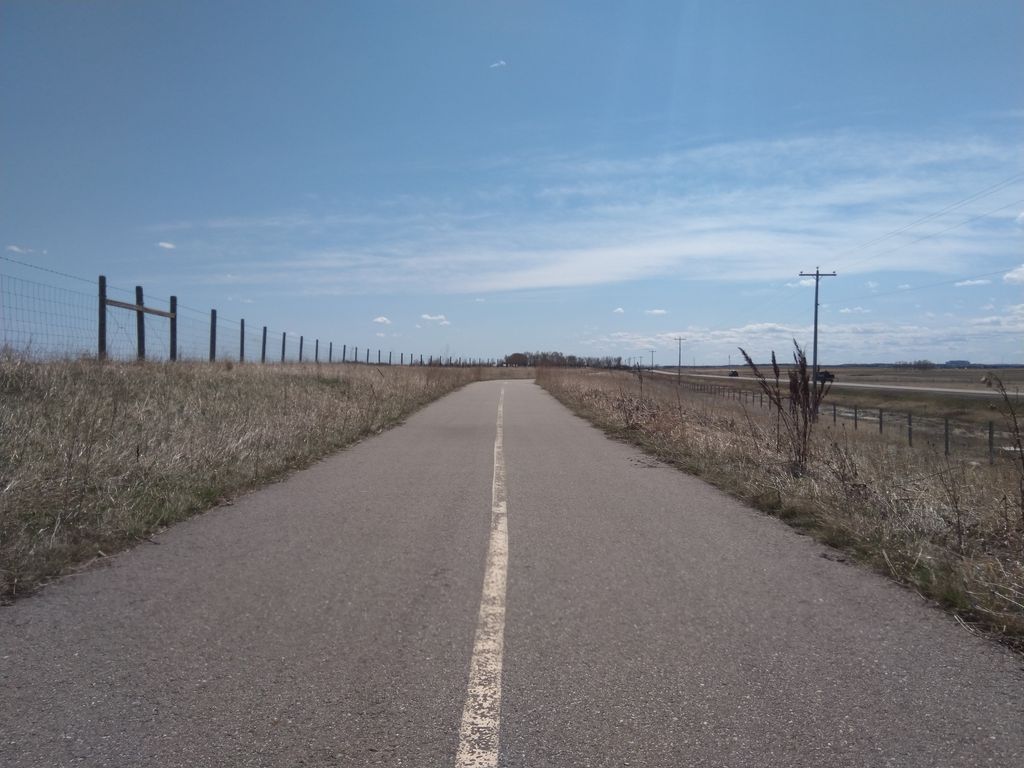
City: calgary